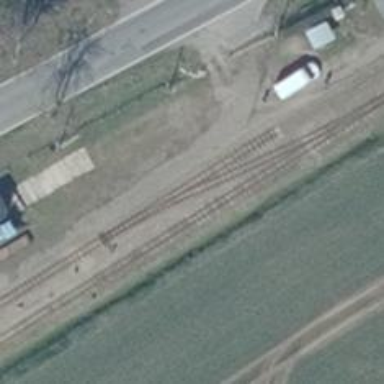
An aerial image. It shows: Preserved narrow-gauge railway yard.